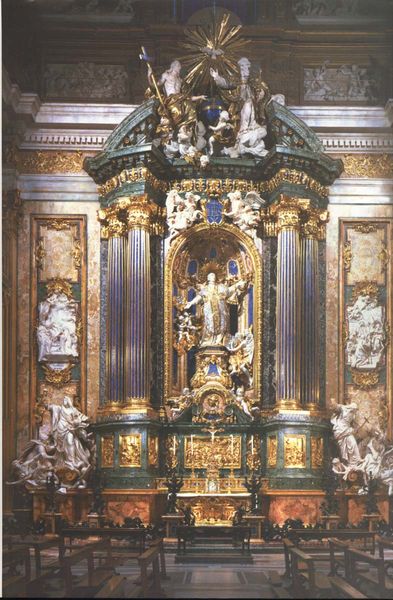
Titel: Ignatius-Altar (hl. Ignatius von Loyola)
Künstler: Andrea Pozzo
Standort: Rom, Il Gesù (EU - I - Latium)
Schlagwörter: blau, marmor, stühle, säulen, barock, kirche, gold, engel, skulptur, giebel, figuren, leuchter, foto, nische, kreuz, stern, altar, bänke, photo, fries, gesims, kirchenbänke, plastiken, statuen, jesus, kirchenraum, fresken, heiliger, konsole, kitsch, aedikula, strahlenkranz, gottvater